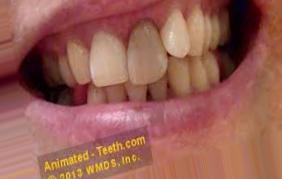
Condition: Tooth Discoloration